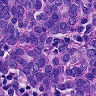
Metastatic tissue present: yes